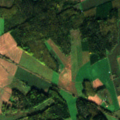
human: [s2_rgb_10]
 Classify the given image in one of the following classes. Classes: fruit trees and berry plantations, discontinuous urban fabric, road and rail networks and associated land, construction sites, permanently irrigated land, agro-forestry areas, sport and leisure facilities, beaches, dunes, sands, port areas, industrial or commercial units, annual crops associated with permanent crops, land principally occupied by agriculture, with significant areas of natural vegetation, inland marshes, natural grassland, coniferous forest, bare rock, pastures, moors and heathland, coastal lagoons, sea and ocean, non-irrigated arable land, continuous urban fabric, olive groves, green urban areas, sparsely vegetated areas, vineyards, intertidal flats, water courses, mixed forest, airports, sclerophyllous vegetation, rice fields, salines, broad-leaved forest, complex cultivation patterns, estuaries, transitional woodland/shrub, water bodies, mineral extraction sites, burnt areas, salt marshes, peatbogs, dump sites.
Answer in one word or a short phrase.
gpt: non-irrigated arable land, land principally occupied by agriculture, with significant areas of natural vegetation, broad-leaved forest, mixed forest, transitional woodland/shrub